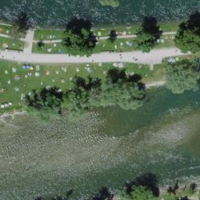
EUNIS habitat code: 53
Species observed at this site:
Salix alba
Aesculus hippocastanum